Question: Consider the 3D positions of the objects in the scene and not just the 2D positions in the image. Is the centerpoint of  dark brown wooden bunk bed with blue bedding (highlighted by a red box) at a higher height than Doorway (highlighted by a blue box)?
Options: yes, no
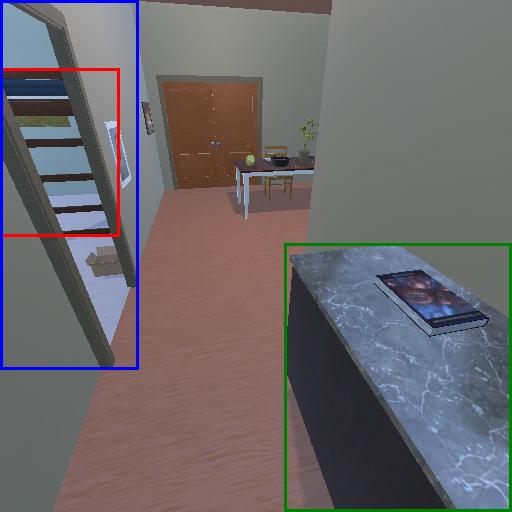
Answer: yes